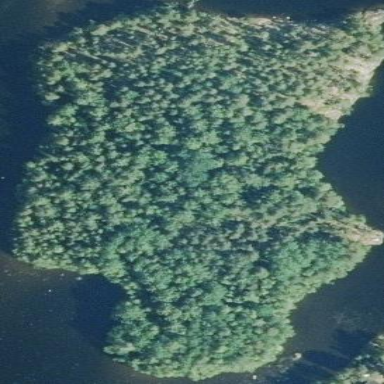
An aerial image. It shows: Island covered with woodland.